Question: In my simple page, I have 3 portions (tittle, paragraphs, links - image attached ) is it all 3 portions need to have a separate model for each of them..?
or i can make a single model for all of them.. which is correct way...
Again, in case in my page, if there is no.of dynamic content which is not have a user interactions, all that contents need a models..? (example: paragraphs)
In a page, there is no.of stuff for just display purpose - still that made by dynamic, and no.of stuff for user interactions, how to decide, whaterall should have the models, and whater should not..?
any one give me clear advice to make a simple page with backbone - mixing, display just a dynamic content and intractable dynamic contents which has?
here is the sample page attached with sample models.
'''
var modelTittle = Backbone.Model.extend({
defaults:{
tittle:"set a tittle"
}
})
var modelPara = Backbone.Model.extend({
defaults:{
text:"text yet to be set"
}
})
var modelLinks = Backbone.Model.extend({
defautls:{
link : "link need to be here"
}
})
'''

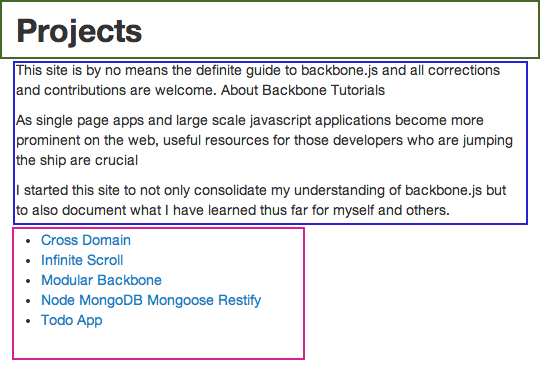
Answer: No, If you are not expecting any dynamic change in data, there is not use of creating models. In your case I think Paragraphs etc should be in templates rather models as you mentioned there will be no dynamic changes.